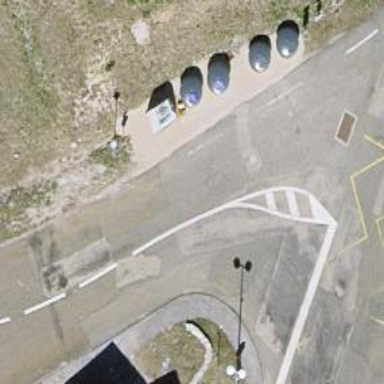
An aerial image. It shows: Recycling container at amenity designated for recycling.